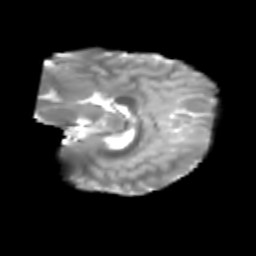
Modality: T2w
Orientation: sagittal
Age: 6
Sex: male
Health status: healthy